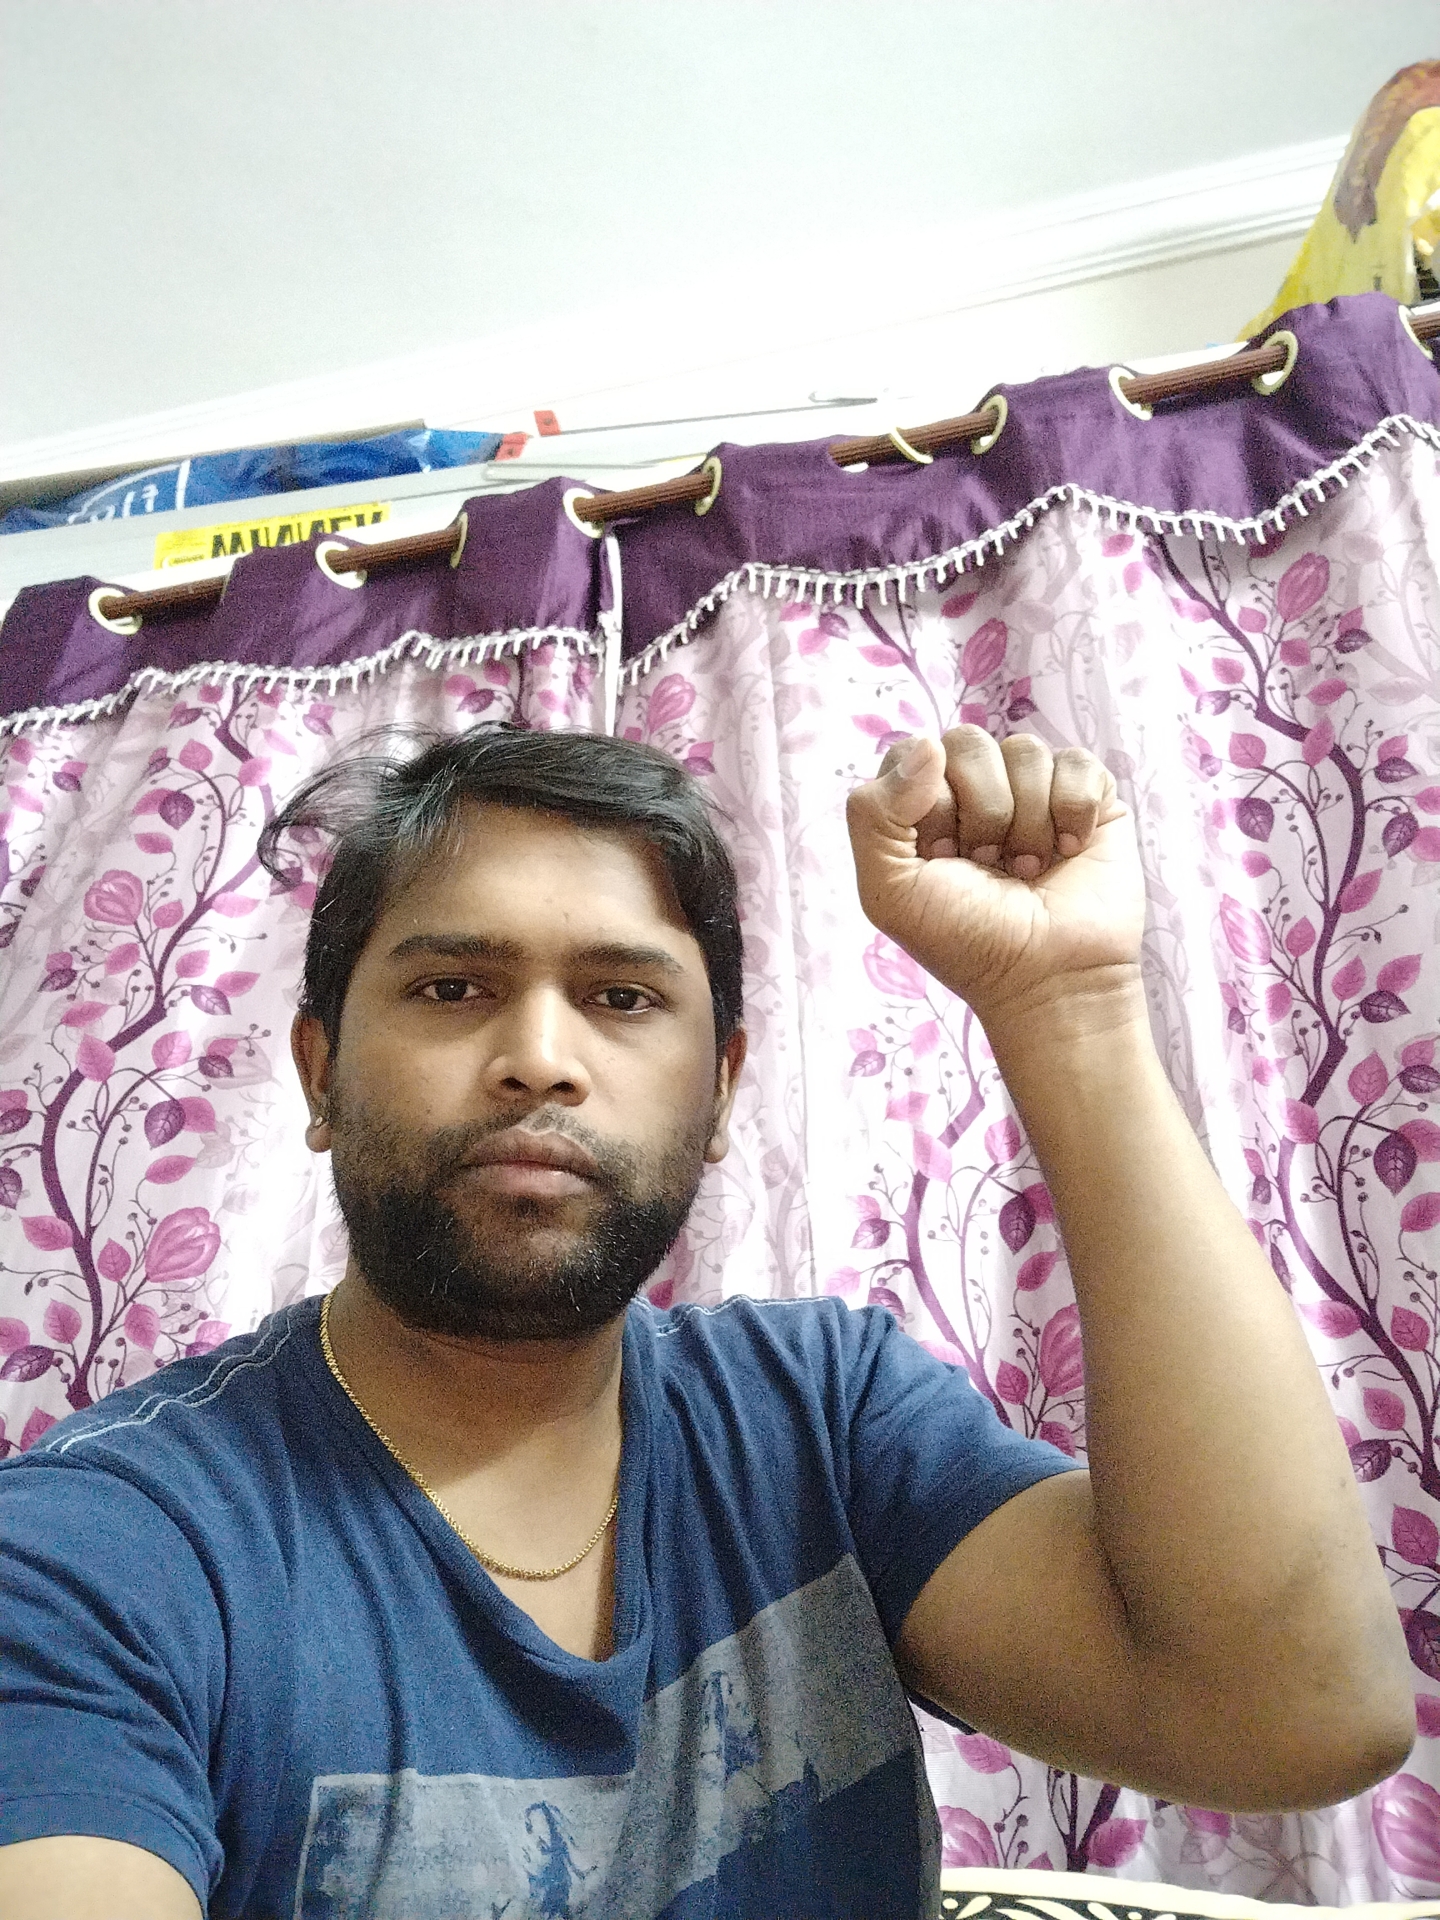
Label: clear